Interaction volume radius: 5 \u00c5
Interaction volume height: 20 \u00c5
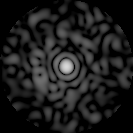
Disorder parameter: 0.8039